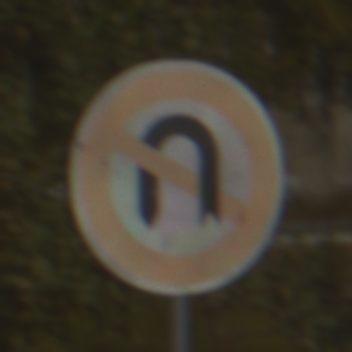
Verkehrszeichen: VerbotWenden
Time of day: MorningAfternoon
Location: Outdoor (Suburban)
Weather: PartlyCloudy
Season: NotSpecified
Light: Natural